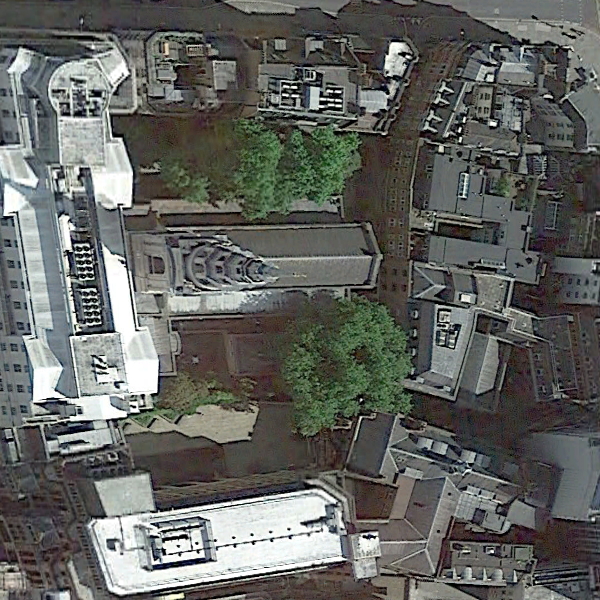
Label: Church